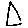
Label: triangle